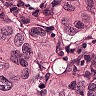
Metastatic tissue present: yes